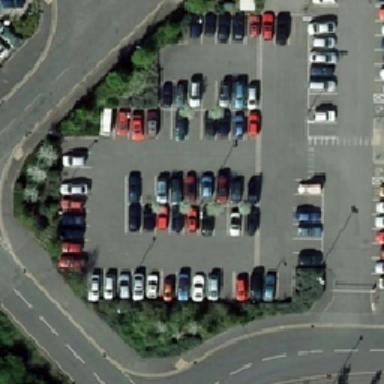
This is a football field .